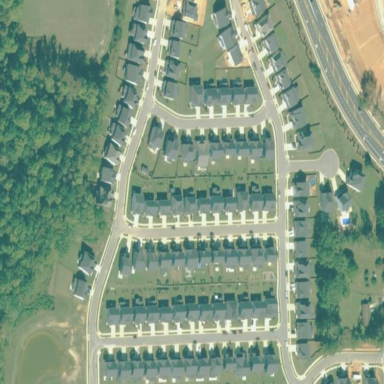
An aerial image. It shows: Residential area within neighborhood.